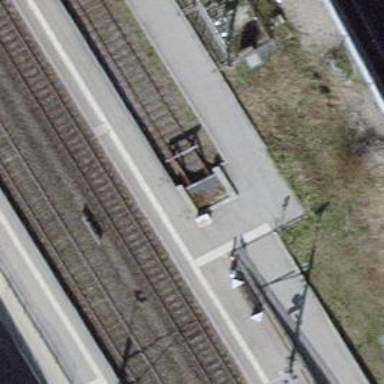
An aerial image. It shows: Railway buffer stop.